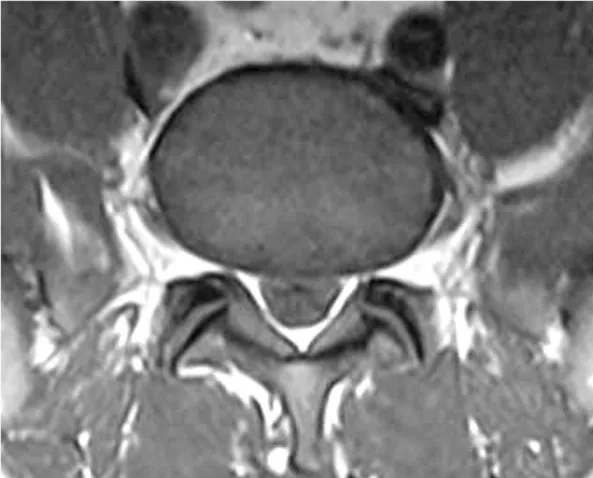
case 2, pre LESI imagine without measurements. The L4-5 disc herniation is not visualized on this image.
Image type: radiology (mri)